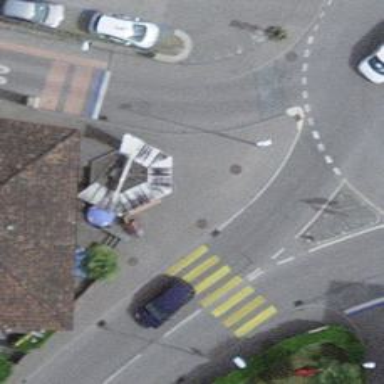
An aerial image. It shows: Kiosk.